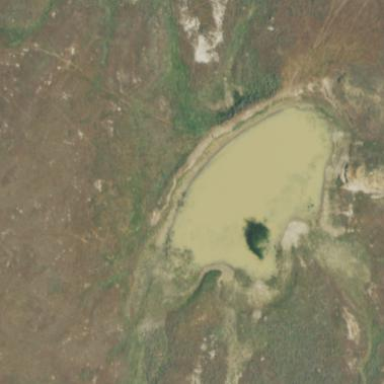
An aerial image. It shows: Reservoir.